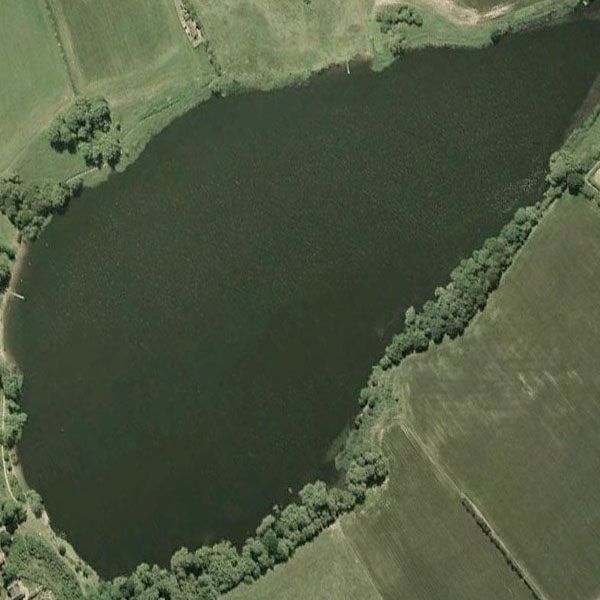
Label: Pond